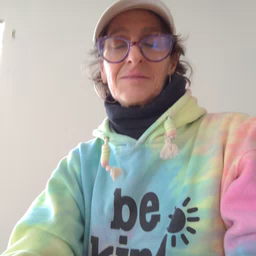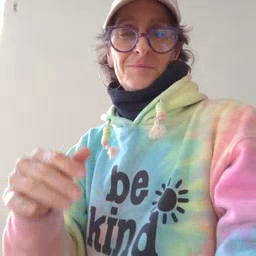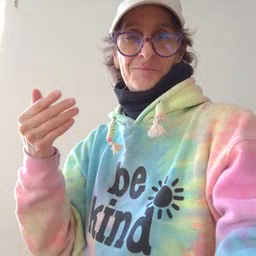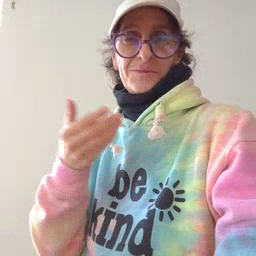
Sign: puppy